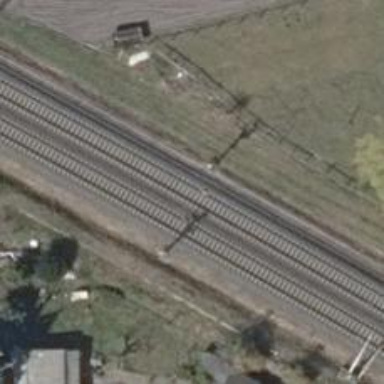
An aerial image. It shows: Railway signal.